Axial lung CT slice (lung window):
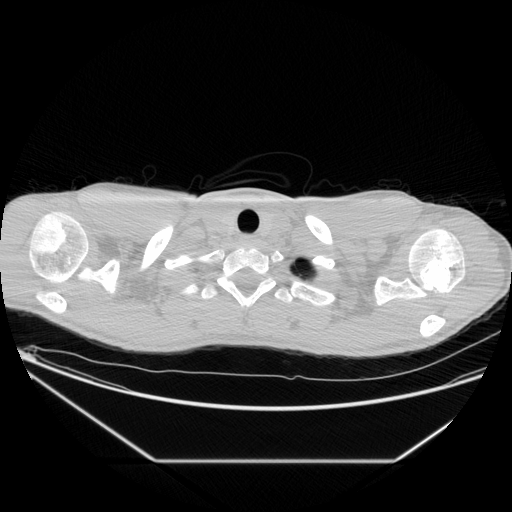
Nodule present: no